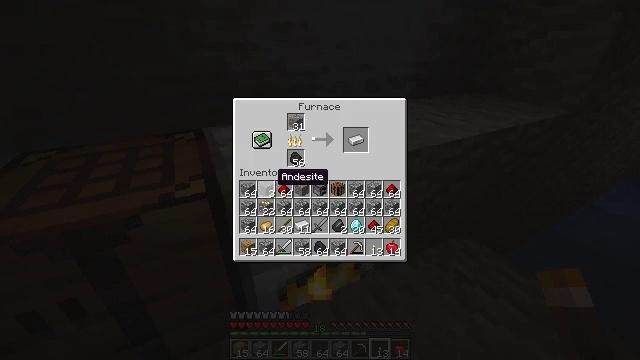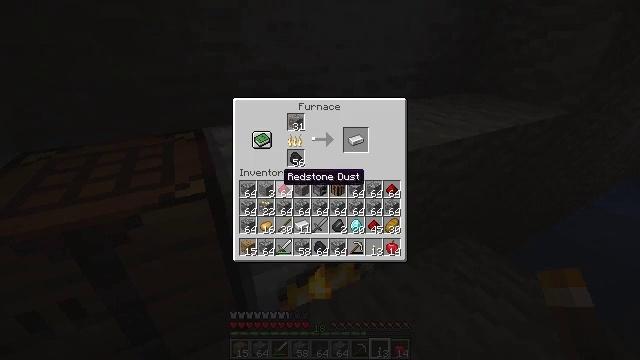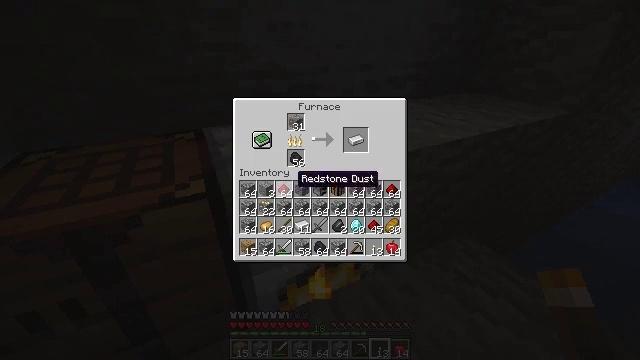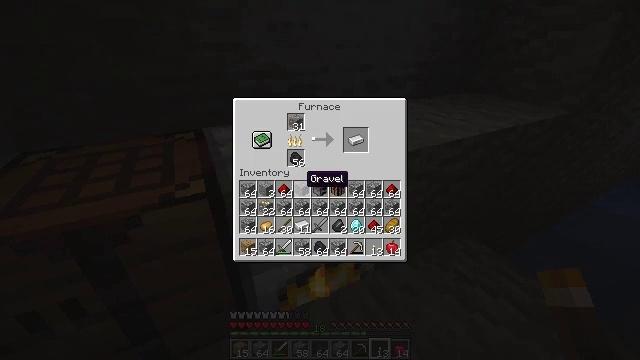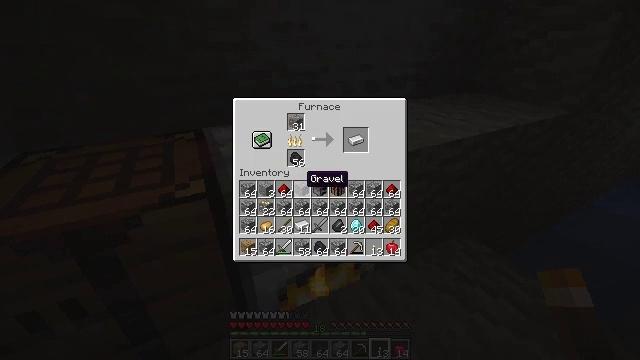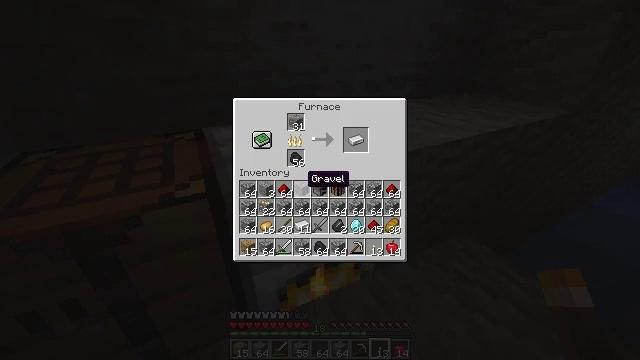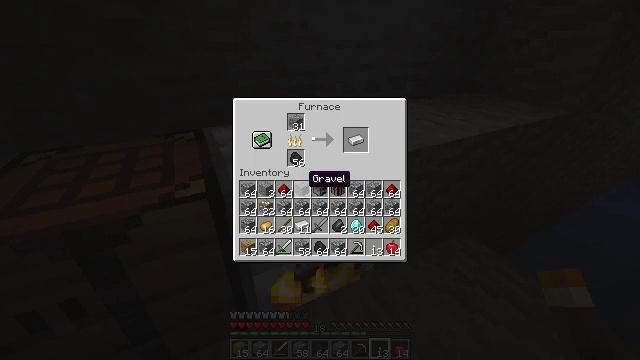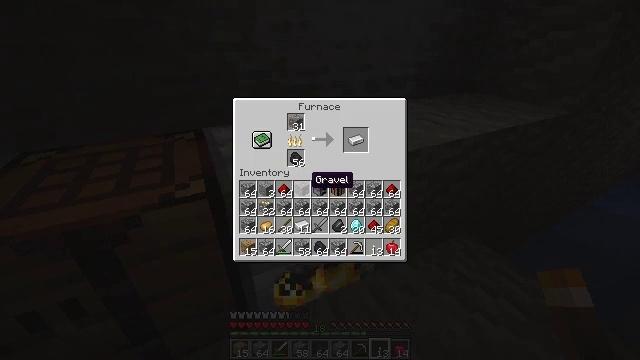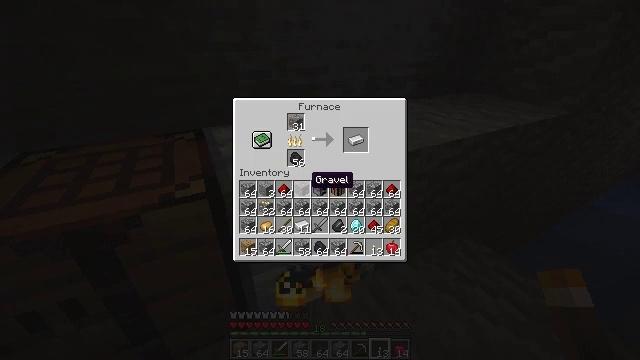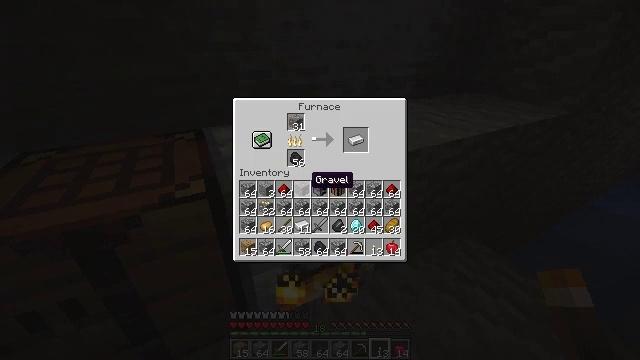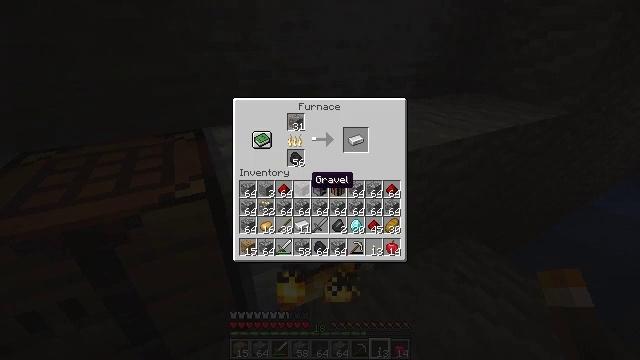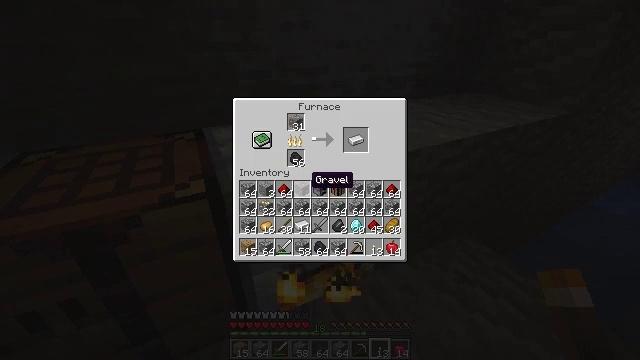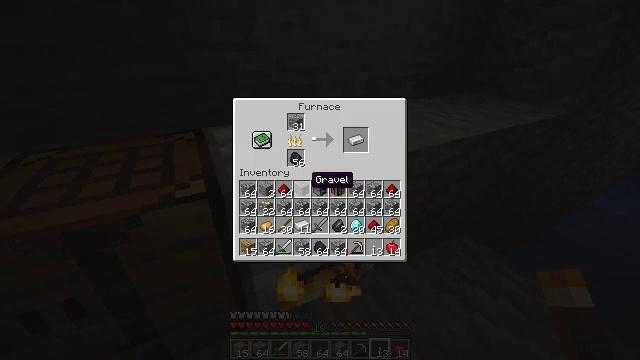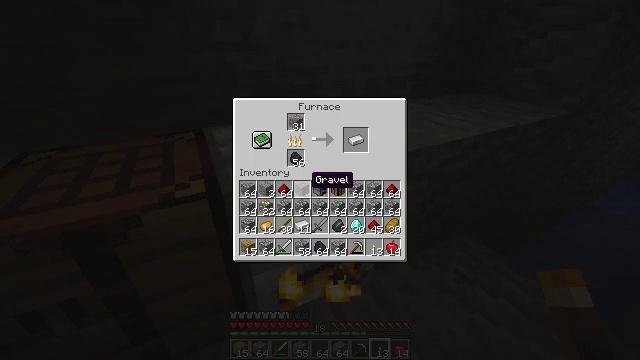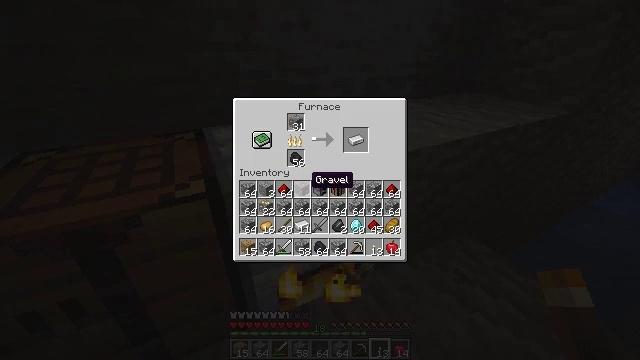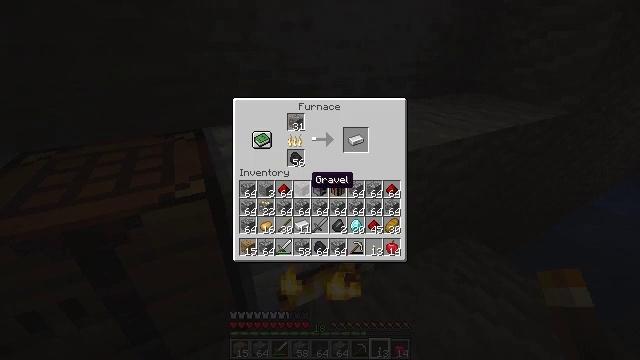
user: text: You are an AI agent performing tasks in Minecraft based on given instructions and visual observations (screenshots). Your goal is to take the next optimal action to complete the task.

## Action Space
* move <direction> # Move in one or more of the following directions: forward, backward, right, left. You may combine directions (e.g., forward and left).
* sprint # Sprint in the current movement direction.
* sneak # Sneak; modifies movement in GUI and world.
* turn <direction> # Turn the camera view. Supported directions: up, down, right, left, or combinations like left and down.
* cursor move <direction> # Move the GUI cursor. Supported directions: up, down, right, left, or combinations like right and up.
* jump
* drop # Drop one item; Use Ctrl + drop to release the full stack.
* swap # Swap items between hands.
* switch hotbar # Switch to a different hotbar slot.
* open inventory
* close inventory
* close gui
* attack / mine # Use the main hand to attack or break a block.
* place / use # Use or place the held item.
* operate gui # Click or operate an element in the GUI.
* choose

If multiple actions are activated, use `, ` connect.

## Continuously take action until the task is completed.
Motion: motion action
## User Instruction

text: Drop gravel.
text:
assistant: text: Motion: no_op
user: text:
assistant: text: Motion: cursor move right
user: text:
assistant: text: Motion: cursor move right
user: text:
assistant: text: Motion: no_op
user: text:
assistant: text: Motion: no_op
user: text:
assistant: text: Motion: no_op
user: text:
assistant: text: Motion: no_op
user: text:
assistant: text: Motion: no_op
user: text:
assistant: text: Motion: no_op
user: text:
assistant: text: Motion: no_op
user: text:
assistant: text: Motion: no_op
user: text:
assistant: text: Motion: sprint
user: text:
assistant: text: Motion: sprint
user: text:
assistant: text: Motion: sprint
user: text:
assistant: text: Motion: sprint
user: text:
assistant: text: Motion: sprint
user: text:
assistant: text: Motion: sprint
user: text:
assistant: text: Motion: sprint
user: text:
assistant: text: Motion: sprint
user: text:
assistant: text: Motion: sprint
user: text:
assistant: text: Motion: sprint
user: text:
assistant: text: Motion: sprint
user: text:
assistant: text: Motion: sprint
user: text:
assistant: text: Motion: sprint, drop
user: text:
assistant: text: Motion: sprint, drop
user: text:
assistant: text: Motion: sprint, drop
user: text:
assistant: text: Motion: sprint, drop
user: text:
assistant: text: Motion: sprint
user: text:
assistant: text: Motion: sprint
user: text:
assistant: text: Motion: sprint